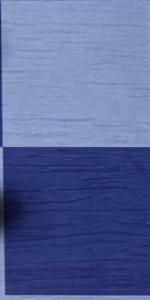
Label: Empty